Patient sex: F
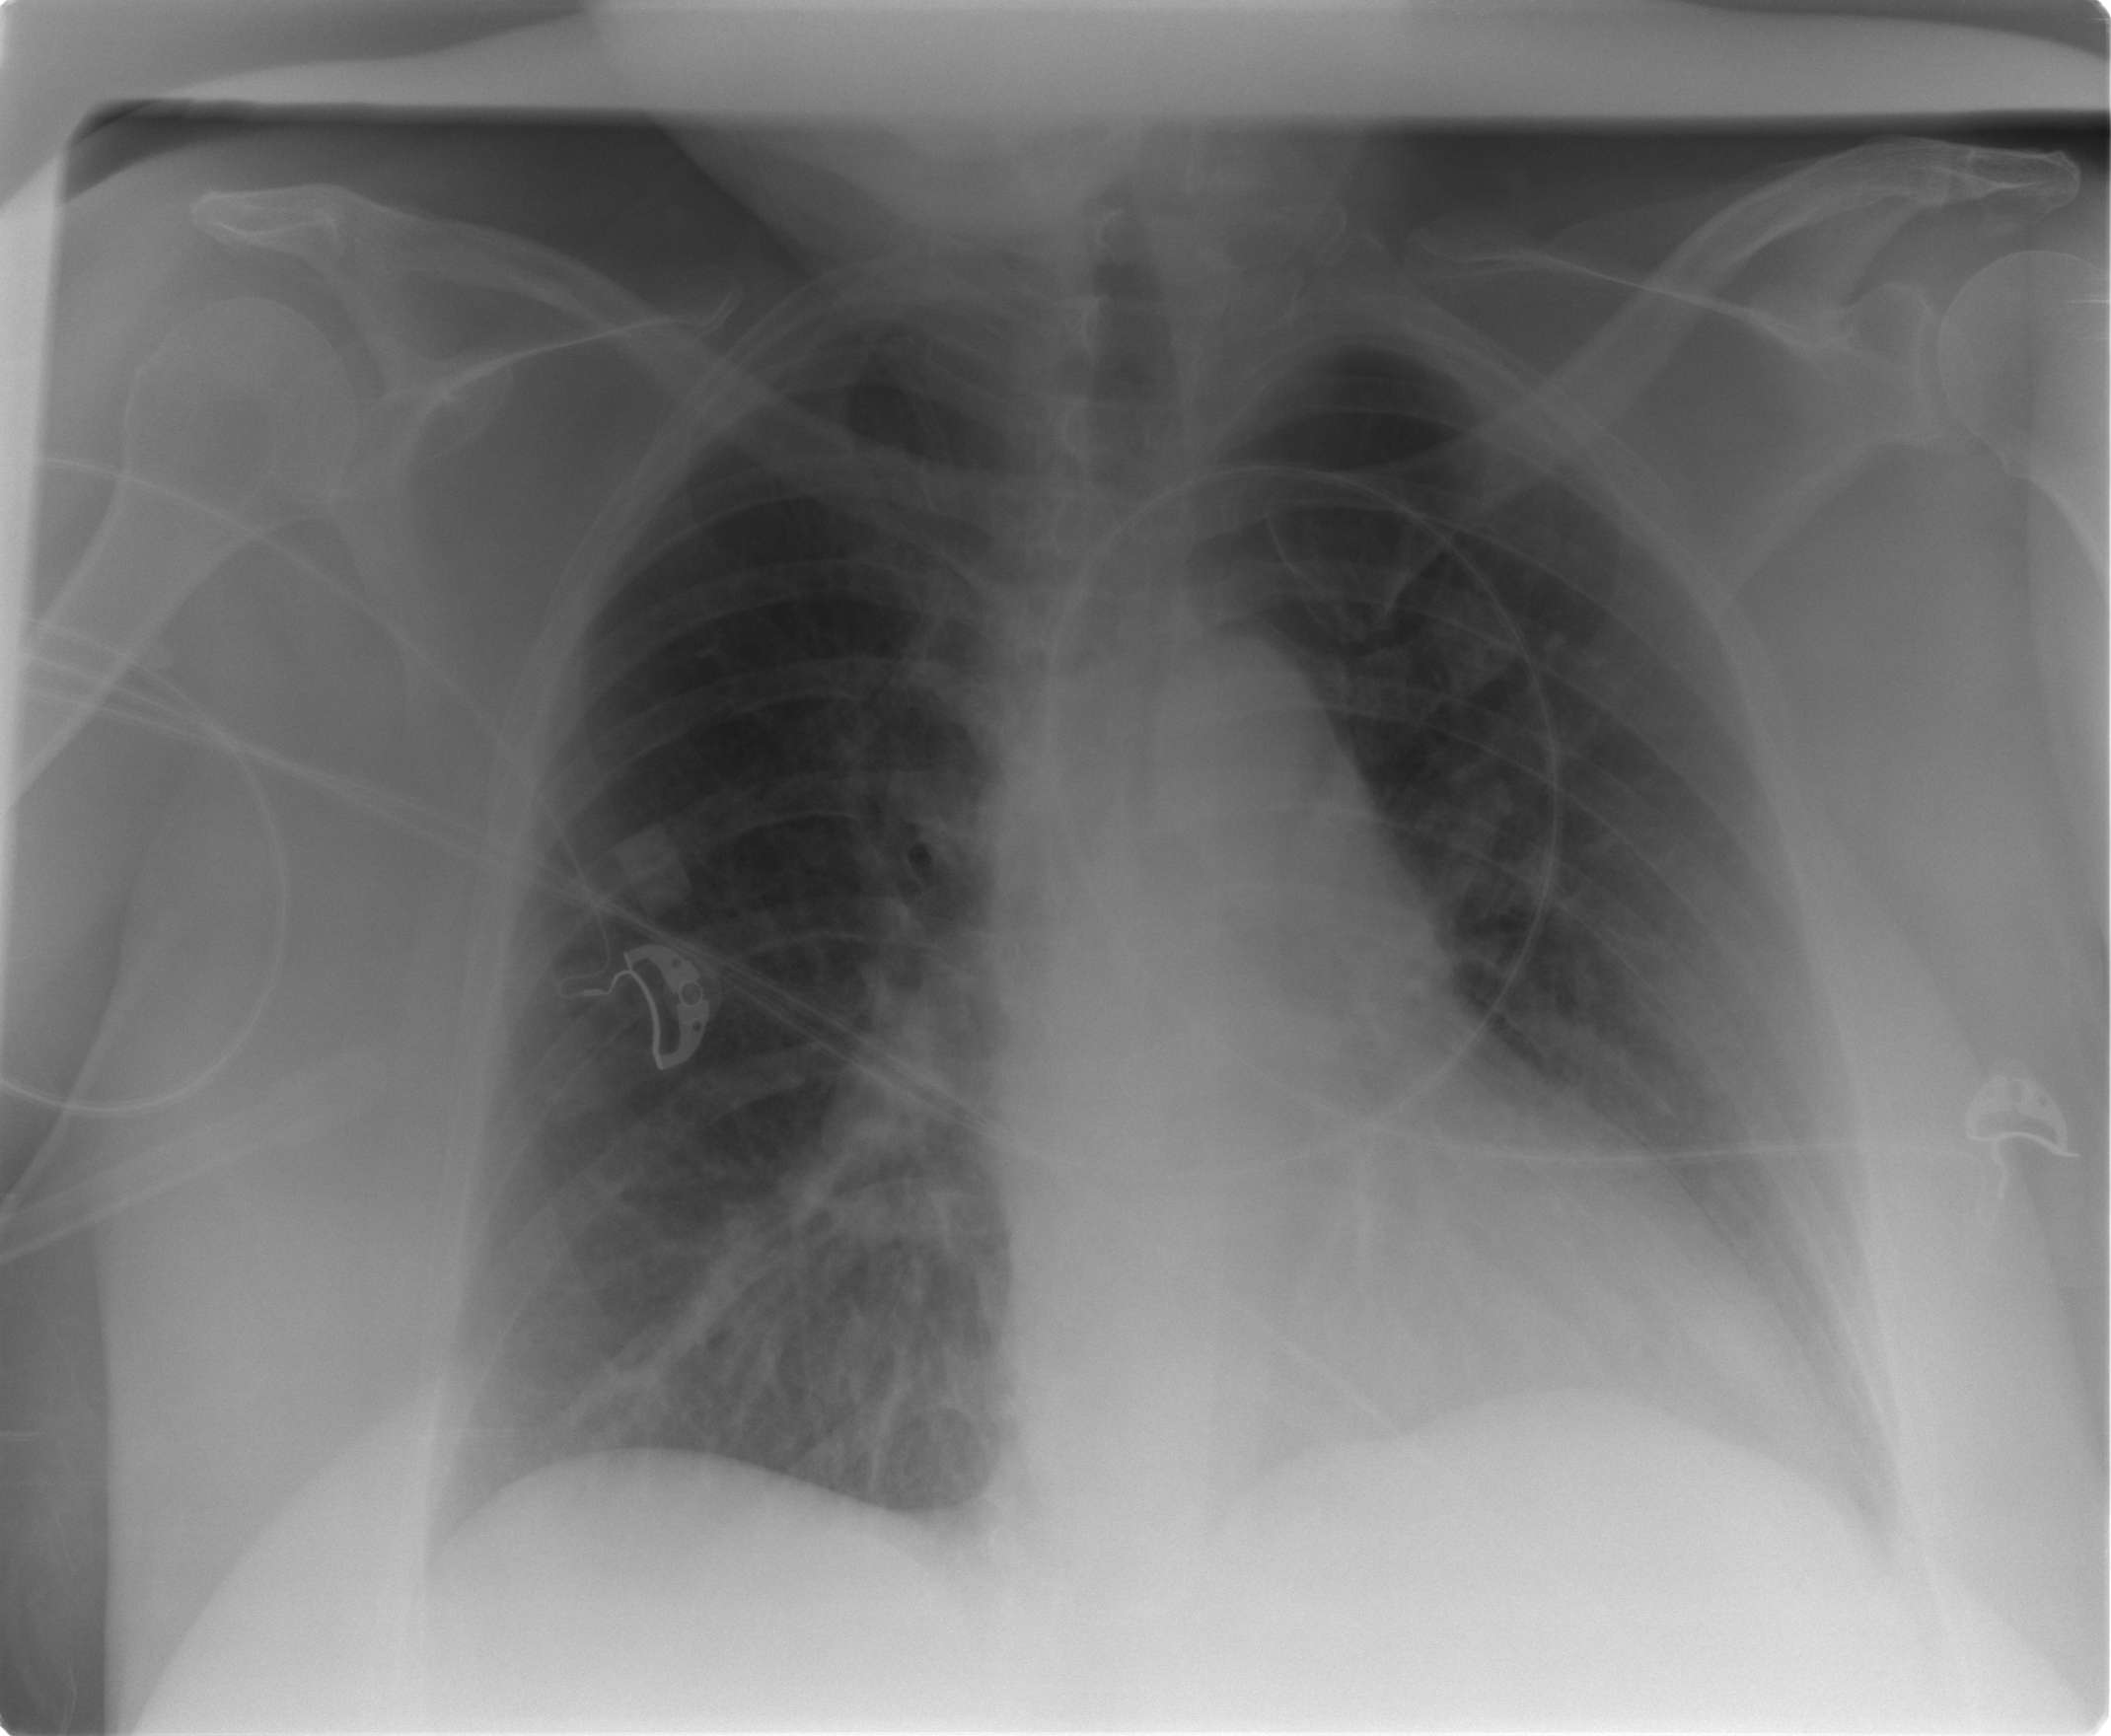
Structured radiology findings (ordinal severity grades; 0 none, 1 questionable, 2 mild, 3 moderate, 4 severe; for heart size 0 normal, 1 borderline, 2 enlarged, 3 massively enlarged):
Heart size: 2
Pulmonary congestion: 1
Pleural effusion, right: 0
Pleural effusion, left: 0
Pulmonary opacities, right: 2
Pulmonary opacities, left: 0
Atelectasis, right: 0
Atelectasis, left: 0